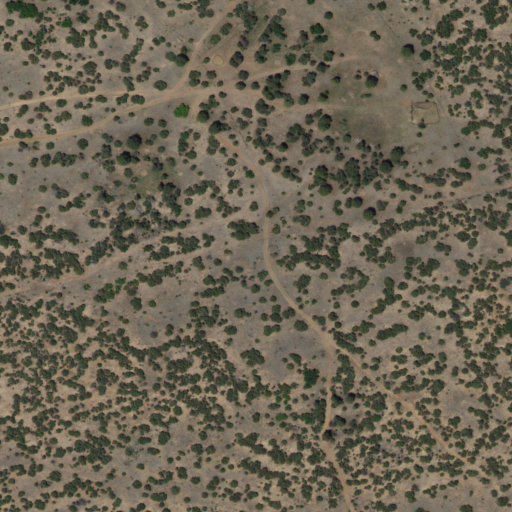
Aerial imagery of bench in New Mexico named Pie Mesa containing evergreen forest and shrub